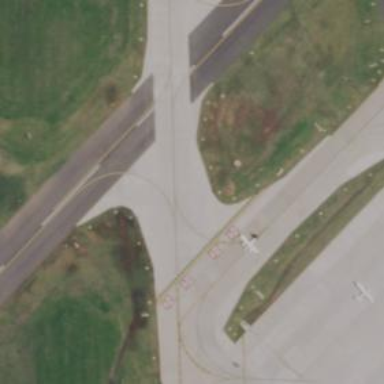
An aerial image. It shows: View of taxiway at the airport.